Interaction volume radius: 5 \u00c5
Interaction volume height: 15 \u00c5
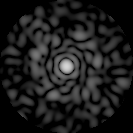
Disorder parameter: 0.78